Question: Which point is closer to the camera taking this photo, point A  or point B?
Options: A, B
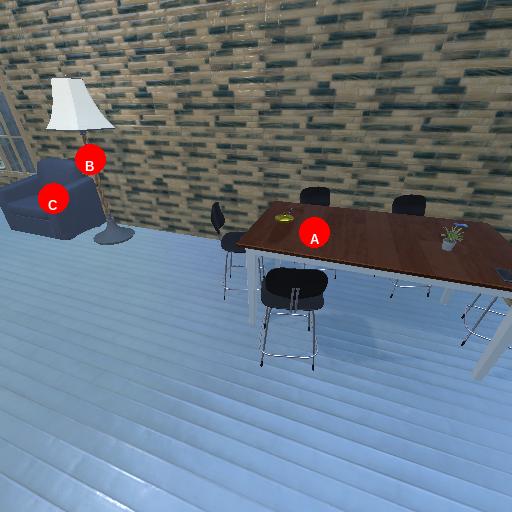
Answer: A